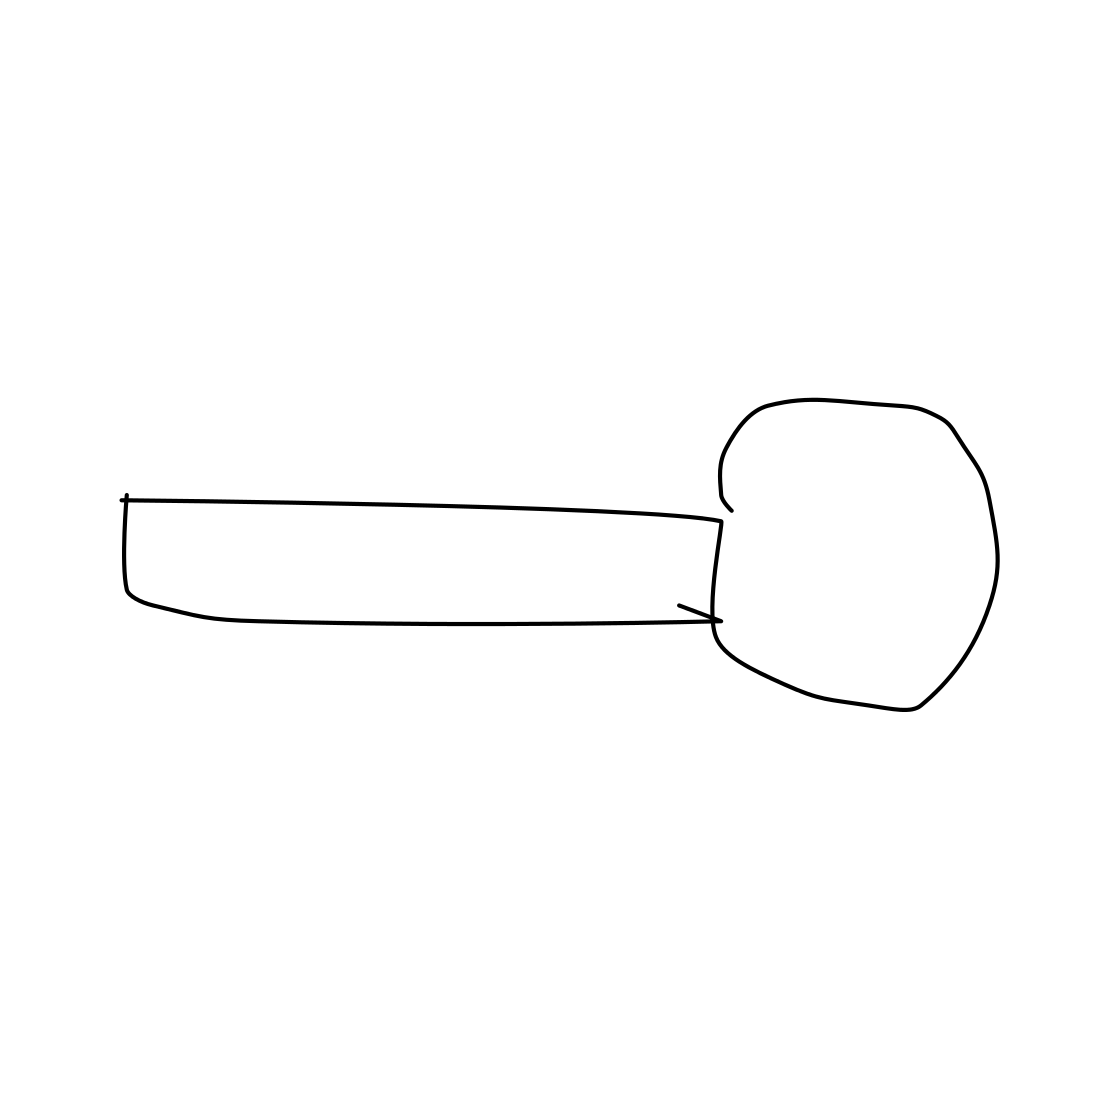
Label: microphone